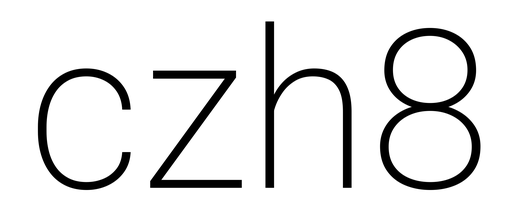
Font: Roboto_ExtraLight